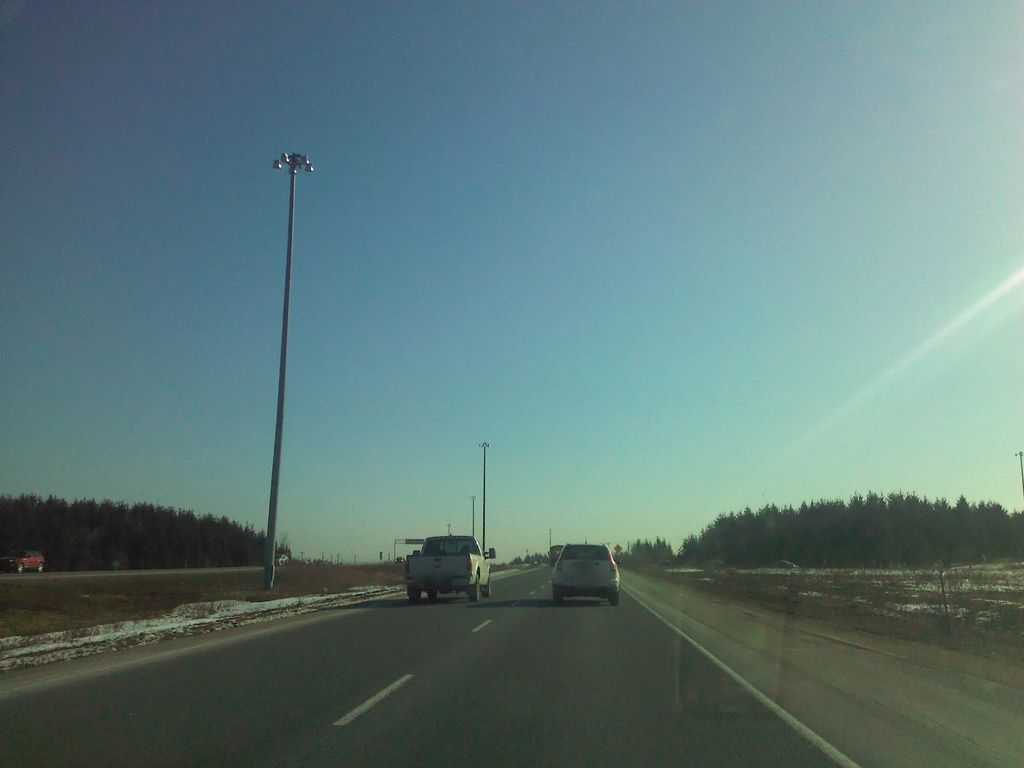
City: quebec_city